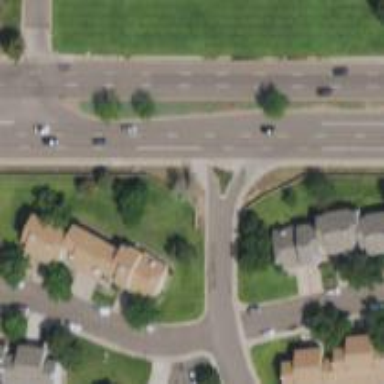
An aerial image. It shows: Residential road.